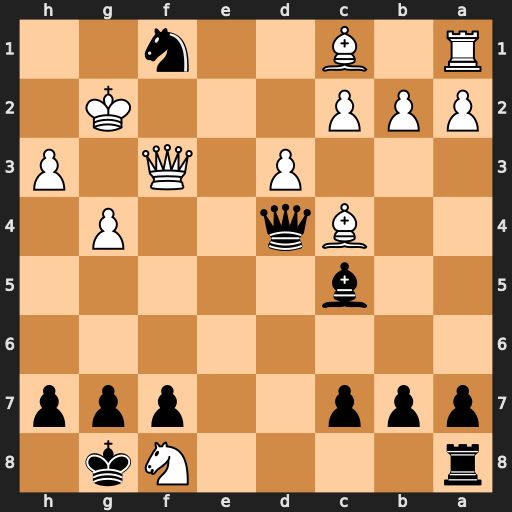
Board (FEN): r4Nk1/ppp2ppp/8/2b5/2Bq2P1/3P1Q1P/PPP3K1/R1B2n2
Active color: b
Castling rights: -
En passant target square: -
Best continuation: Qg1#